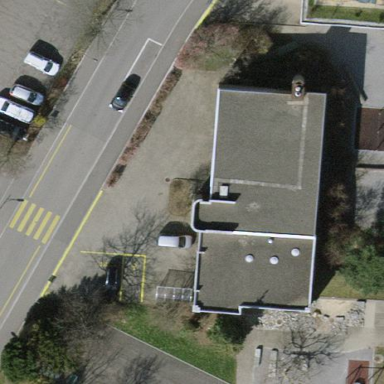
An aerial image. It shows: Flat-roofed building.